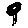
Label: tree